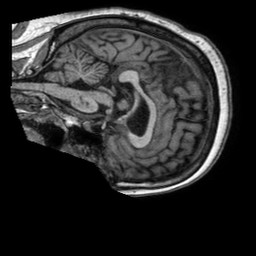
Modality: T1w
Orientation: sagittal
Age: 60
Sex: female
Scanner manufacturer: philips
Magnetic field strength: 1.5 T
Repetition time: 0.007219 s
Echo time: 0.003269 s